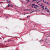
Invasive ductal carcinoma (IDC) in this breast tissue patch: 1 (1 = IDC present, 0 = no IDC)